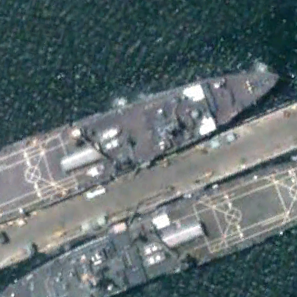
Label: combat